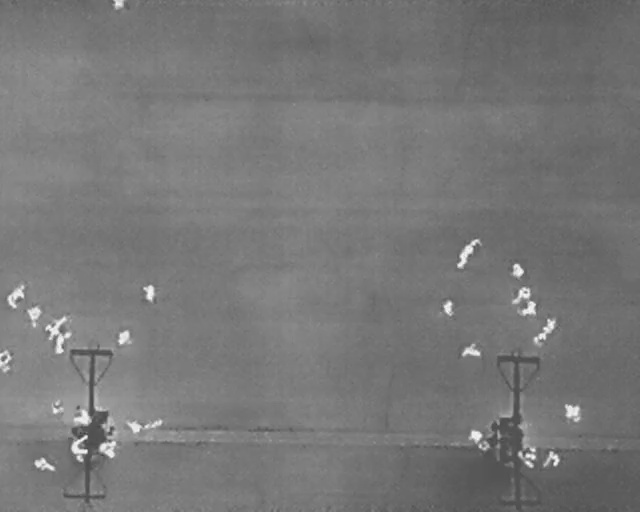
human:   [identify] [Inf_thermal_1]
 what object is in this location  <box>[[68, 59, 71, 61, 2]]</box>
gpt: <ref>1 medium person at the center</ref>